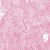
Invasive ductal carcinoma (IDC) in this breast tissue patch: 0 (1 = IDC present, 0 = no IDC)